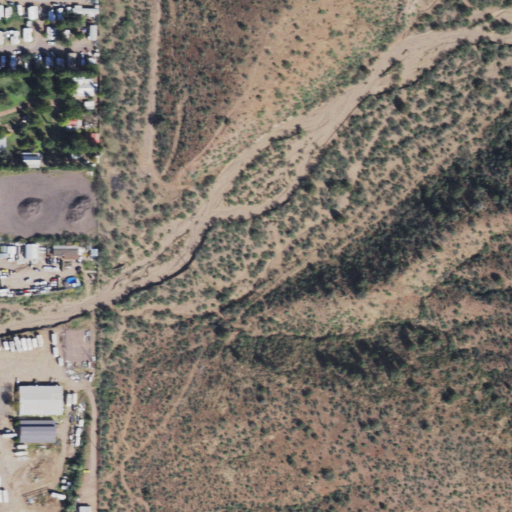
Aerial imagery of valley in Arizona named Hog Canyon containing shrub, medium intensity development, low intensity development, open development, and high intensity development